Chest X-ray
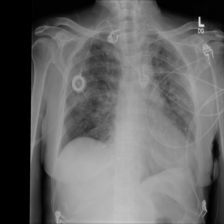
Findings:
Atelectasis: negative
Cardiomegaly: negative
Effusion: negative
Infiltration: positive
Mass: negative
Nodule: negative
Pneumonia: negative
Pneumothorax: negative
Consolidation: negative
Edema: negative
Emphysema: negative
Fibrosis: negative
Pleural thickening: negative
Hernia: negative